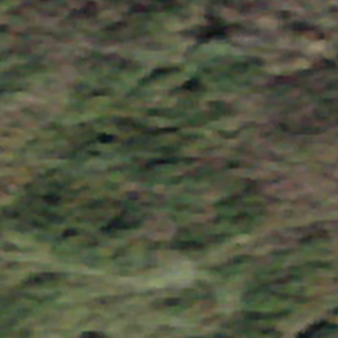
Label: other